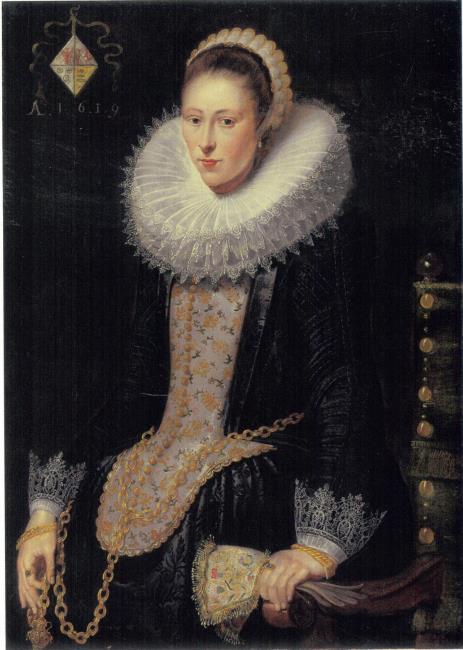
Title: Portrait of a woman, possibly Bessela Pelgrom
Artist: Cornelis de Vos Bron: K. van der Stighelen Until 2011 the paiting had always been called 'attributed to' Cornelis de Vos. Only in November 2011 it was confirmed as an authentic work by Cornelis de Vos by prof. K. van der Stighelen.
Earliest date: 1619
Latest date: 1619
Genre: painting
Iconography: Pomander
Keywords: woman's portrait, three-quarter length, head to the left, body facing left, standing (position), facing front, mutche, lace ruff, bodice, farthingale, lace cuff/cuffs, girdle, pomander, glove, brocade, bracelet, finger ring, chair, coats of arms and coat of arms elements